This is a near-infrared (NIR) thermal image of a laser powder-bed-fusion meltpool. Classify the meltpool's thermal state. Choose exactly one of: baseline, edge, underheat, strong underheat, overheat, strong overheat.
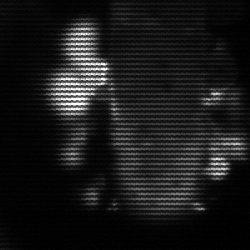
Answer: strong underheat